Brain MRI, t1w sequence, axial 2D slice.
Patient: age 29, sex M, weight 78 kg, height 1.78 m
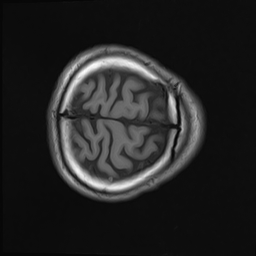